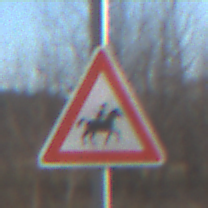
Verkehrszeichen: ReiterLinks
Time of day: MorningAfternoon
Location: Outdoor (Nature)
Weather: PartlyCloudy
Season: NotSpecified
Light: Natural